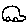
Label: car